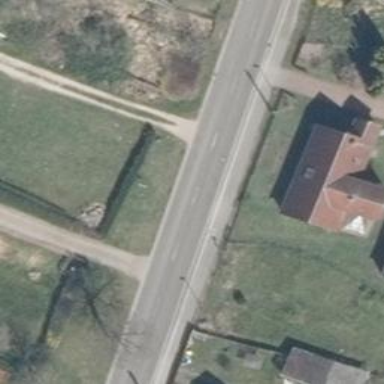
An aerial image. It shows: Secondary road with asphalt surface and sidewalk on the left side.